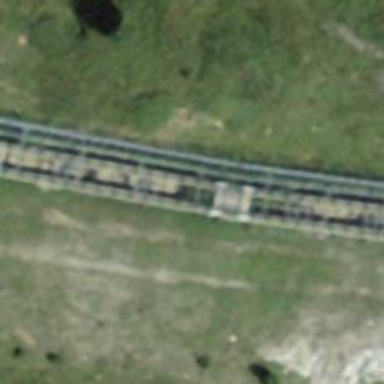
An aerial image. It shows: Single-track railway for funicular.